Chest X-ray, PA view. Patient: 36 years old, sex F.
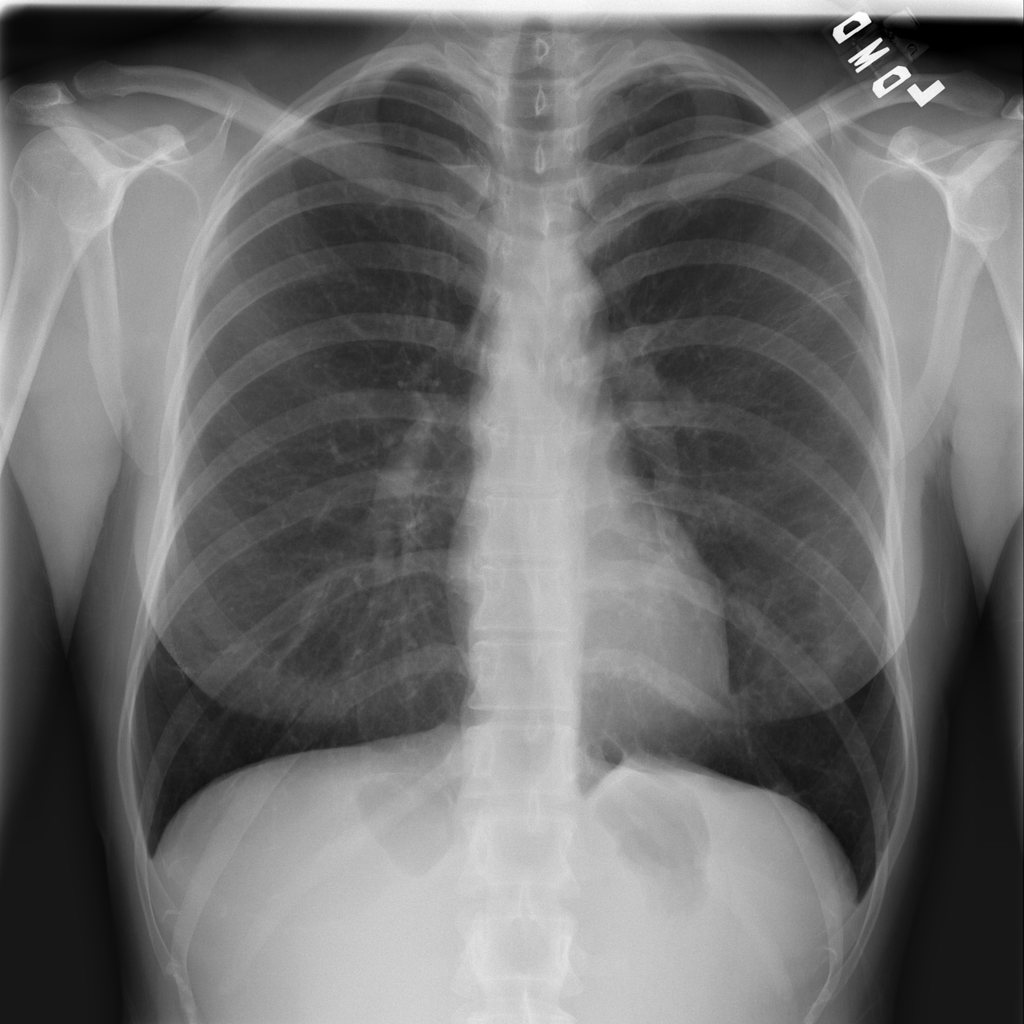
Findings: No Finding